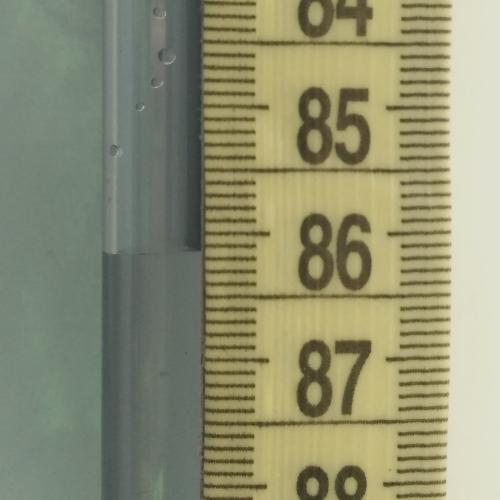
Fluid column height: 86.1 cm